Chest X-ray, AP view. Patient: 41 years old, sex F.
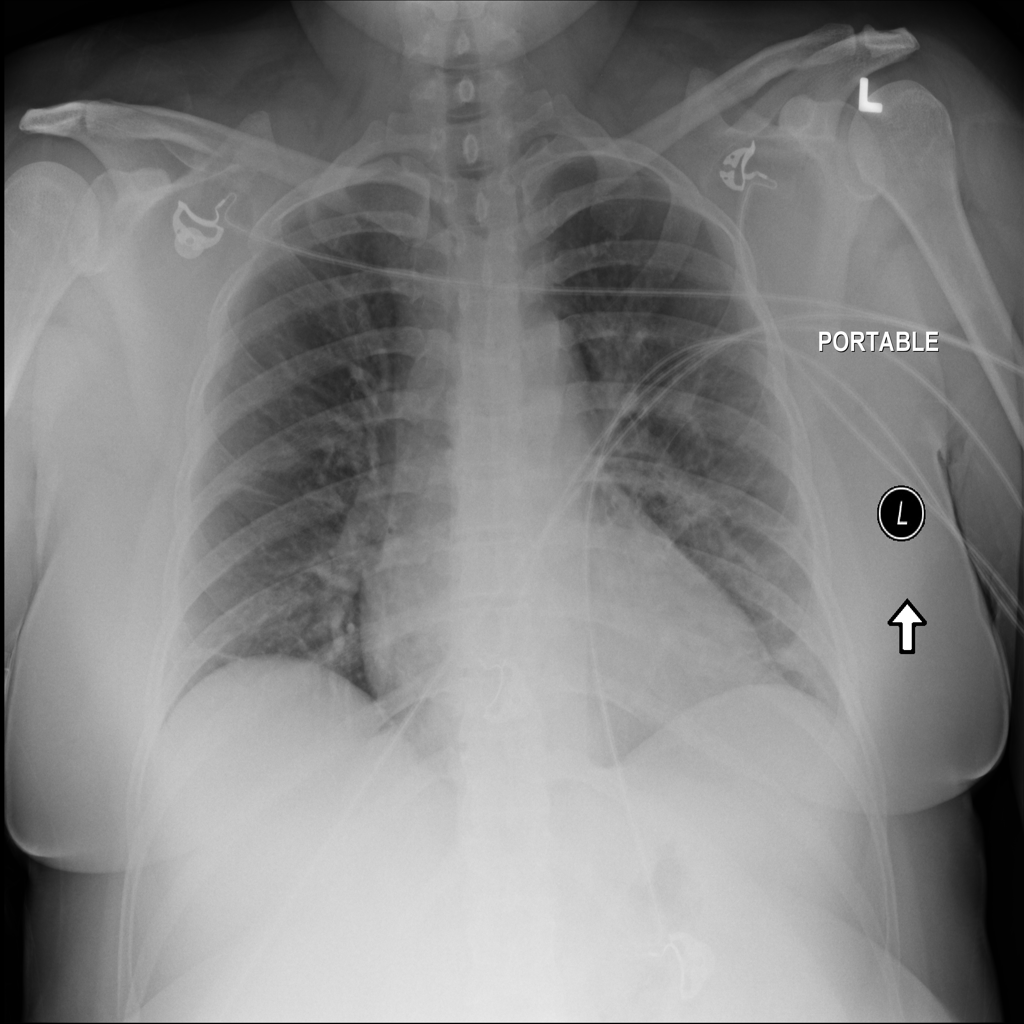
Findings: Atelectasis, Edema